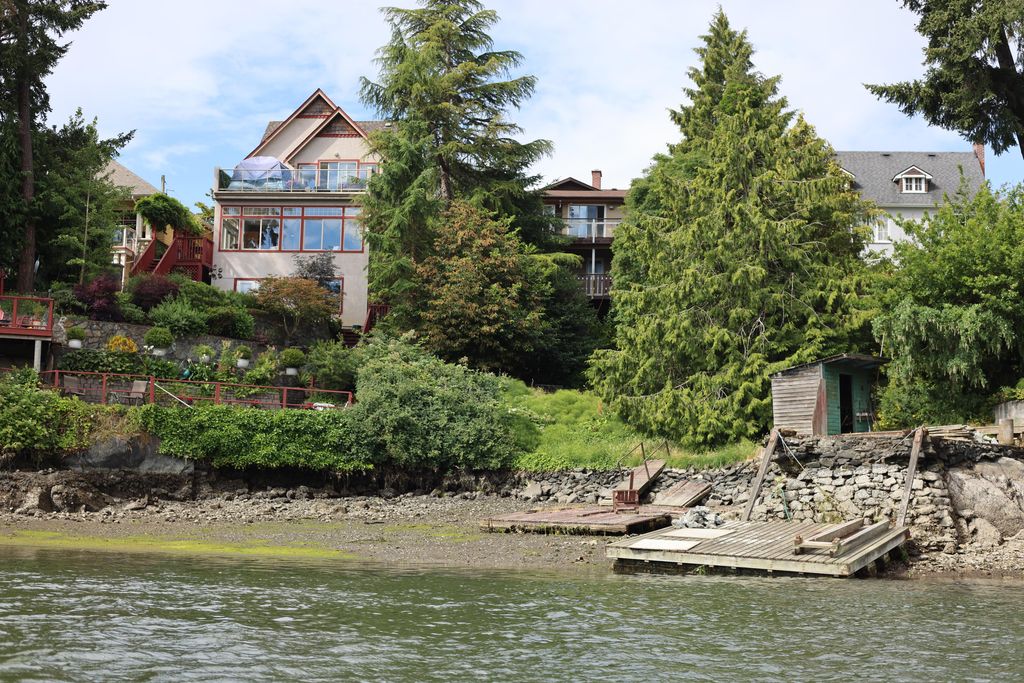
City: victoria